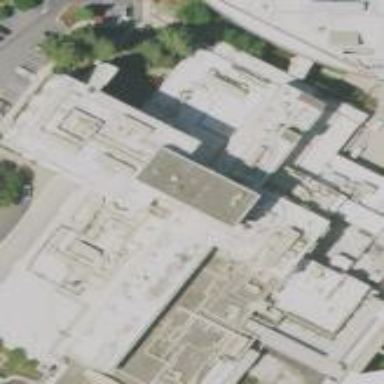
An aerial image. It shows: Section of hospital building.